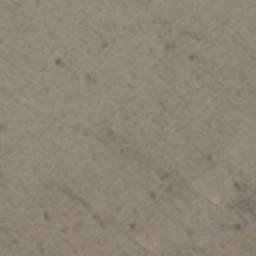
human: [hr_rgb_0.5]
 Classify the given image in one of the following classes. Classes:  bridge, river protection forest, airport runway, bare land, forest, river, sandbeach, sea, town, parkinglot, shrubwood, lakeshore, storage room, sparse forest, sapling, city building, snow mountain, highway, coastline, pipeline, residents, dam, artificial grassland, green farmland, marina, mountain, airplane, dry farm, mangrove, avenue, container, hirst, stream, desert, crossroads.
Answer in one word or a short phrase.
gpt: bare land